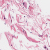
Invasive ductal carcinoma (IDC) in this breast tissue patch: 0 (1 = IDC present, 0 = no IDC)